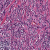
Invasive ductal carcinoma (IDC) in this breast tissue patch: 1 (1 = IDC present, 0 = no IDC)